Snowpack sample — Snodgrass Mountain, Crested Butte, Colorado (2/4/25, 12:06 PM MST)
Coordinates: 38.923, -106.968
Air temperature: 35 °F
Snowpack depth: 80 cm
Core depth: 60 cm
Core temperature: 32 °F
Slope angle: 14°, slope face: 78°
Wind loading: low
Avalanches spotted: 0
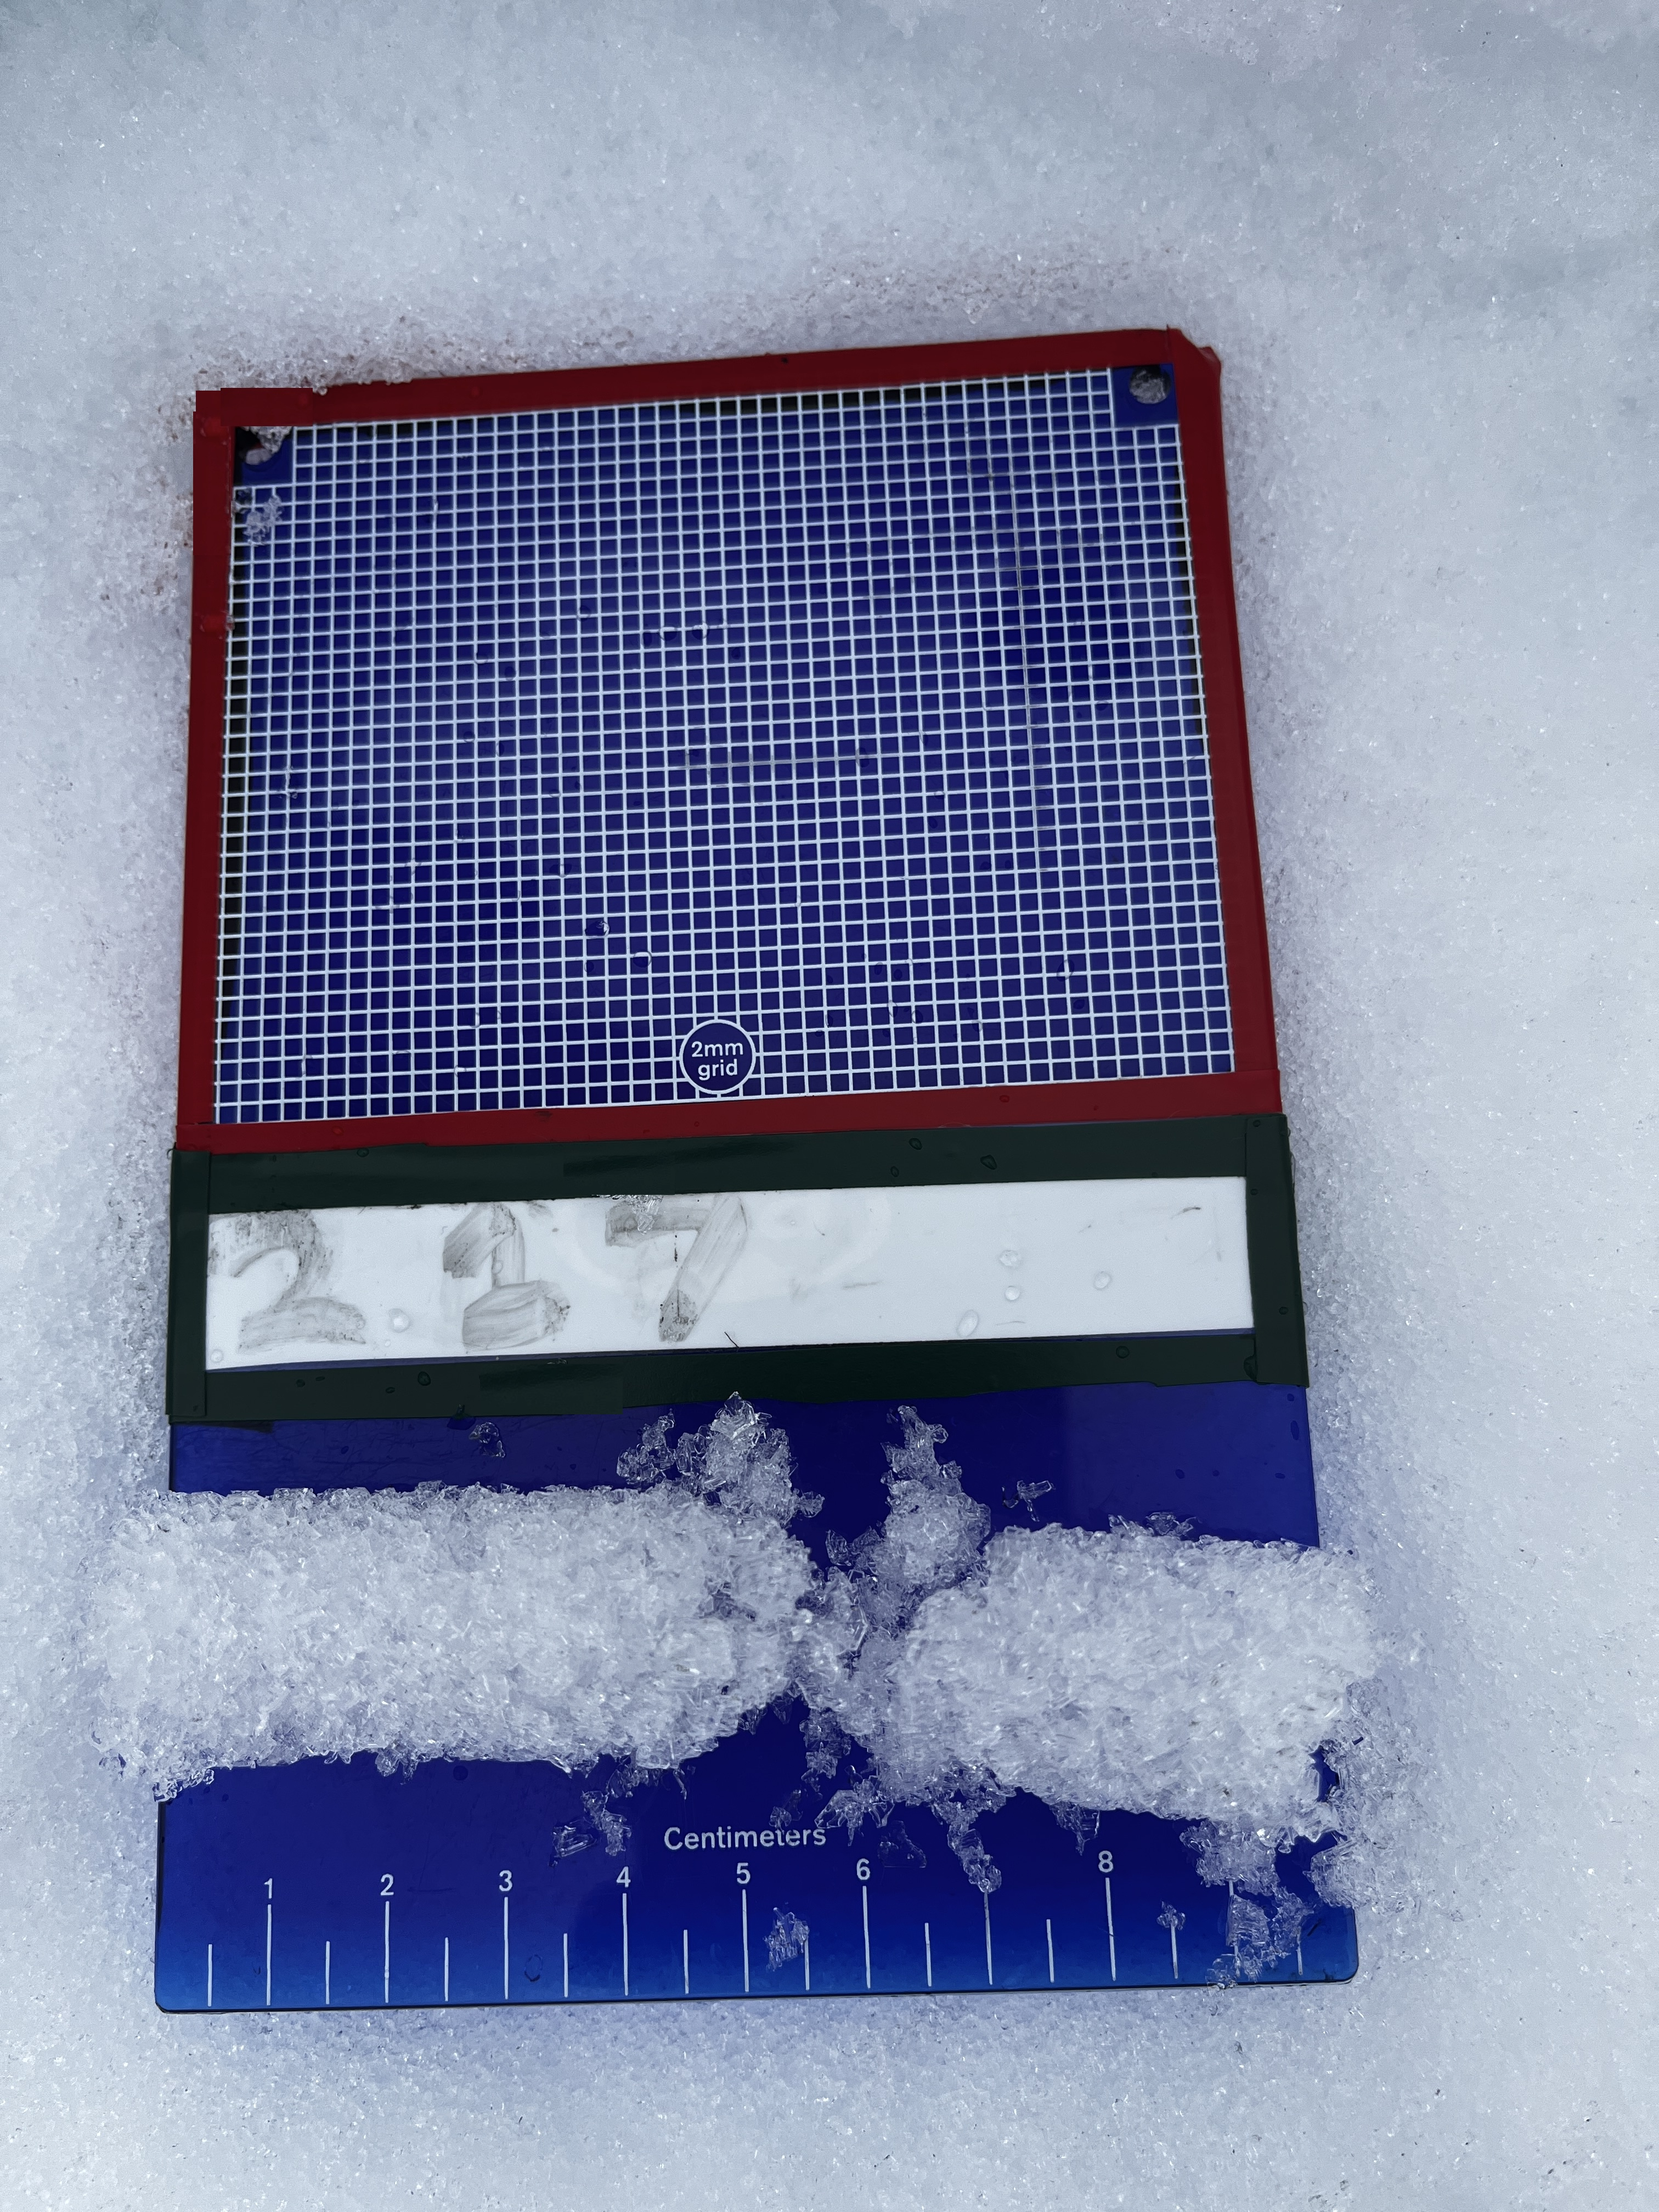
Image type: crystal_card
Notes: No avalanches nearby, unusually warm weather for the last month reported by residents, Collected 25 yards from treeline